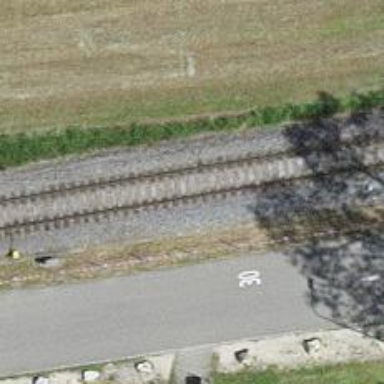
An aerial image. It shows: Railway track with contact line for electrification.